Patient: sex F, age 59
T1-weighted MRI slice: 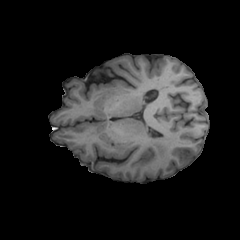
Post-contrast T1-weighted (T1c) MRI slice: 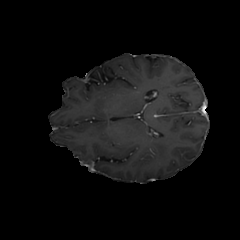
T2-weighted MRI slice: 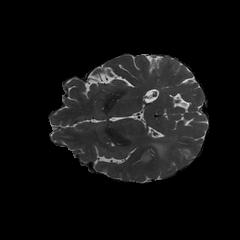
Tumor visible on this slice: yes
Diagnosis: Glioblastoma, IDH-wildtype
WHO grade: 4